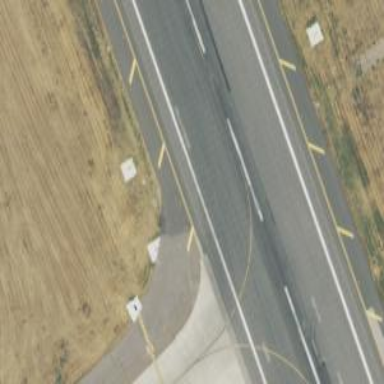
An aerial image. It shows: View of taxiway at the airport.